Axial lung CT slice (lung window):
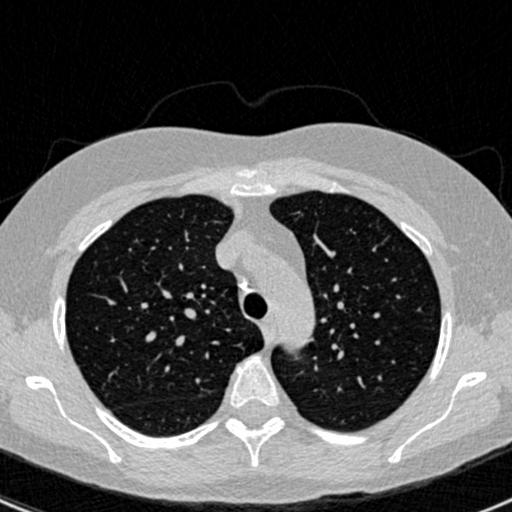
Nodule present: no